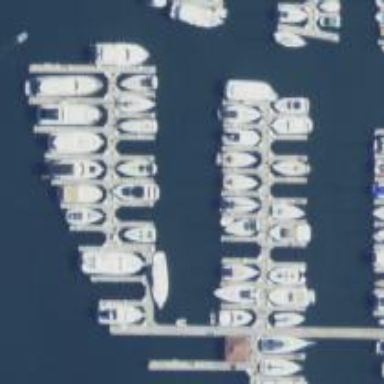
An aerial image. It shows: Man-made pier.